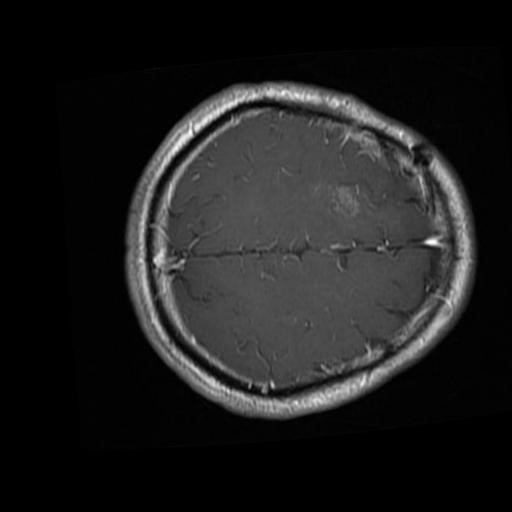
Label: brain_glioma